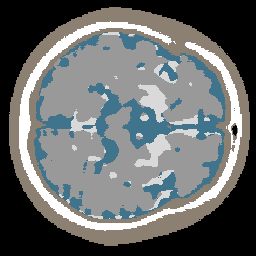
Label: no_lesion